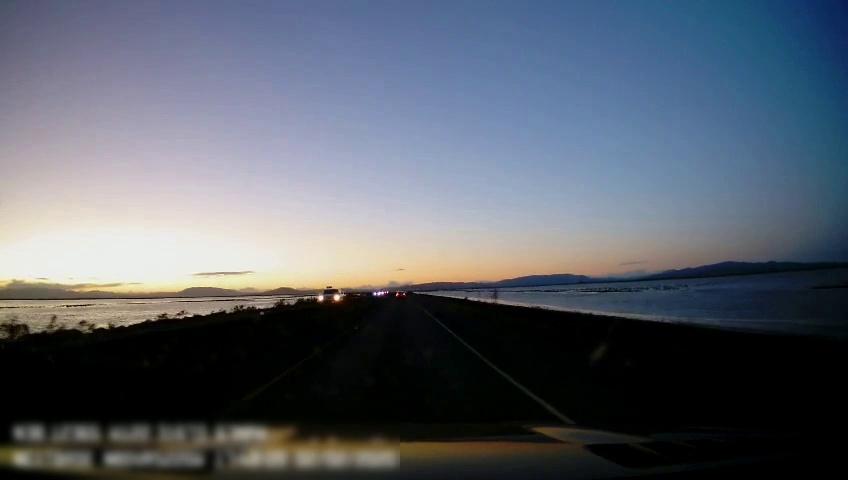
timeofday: Dusk/Dawn/Twilight
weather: Sunny
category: Drivable Space
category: Vehicles | SUV
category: Vehicles | Car
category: Lanes | Current Lane
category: Lanes | Current Lane